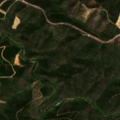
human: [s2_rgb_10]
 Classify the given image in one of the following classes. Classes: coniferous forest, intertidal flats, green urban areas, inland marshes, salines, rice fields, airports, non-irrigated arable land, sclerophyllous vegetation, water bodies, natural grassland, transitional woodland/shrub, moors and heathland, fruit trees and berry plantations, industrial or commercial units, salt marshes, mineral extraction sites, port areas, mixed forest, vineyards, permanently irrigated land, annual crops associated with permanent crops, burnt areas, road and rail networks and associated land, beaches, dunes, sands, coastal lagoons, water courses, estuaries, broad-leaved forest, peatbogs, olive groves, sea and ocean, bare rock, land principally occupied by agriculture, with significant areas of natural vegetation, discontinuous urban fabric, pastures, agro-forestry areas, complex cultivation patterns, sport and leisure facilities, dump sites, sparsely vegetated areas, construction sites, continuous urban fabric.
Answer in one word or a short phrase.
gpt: moors and heathland, transitional woodland/shrub